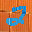
Label: 2